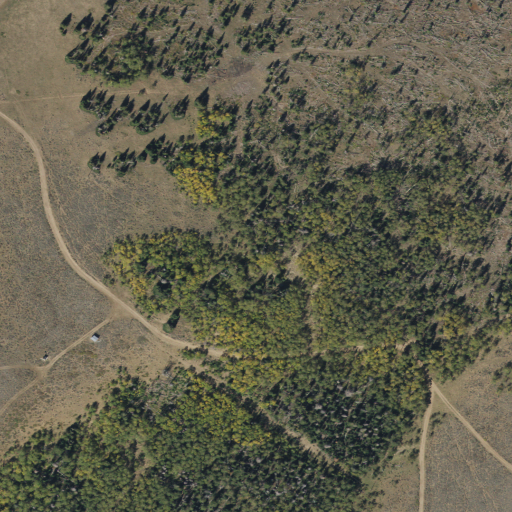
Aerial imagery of mountain in Utah named Tabby Mountain containing evergreen forest, shrub, and open development